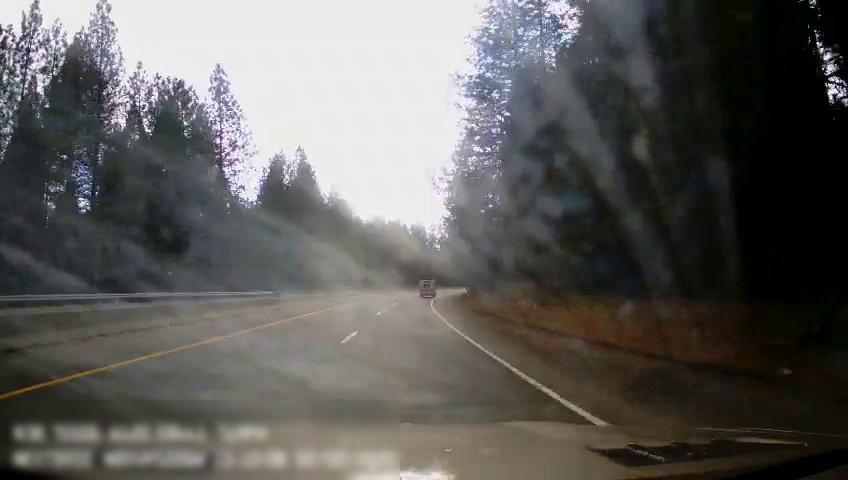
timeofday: Day
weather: Cloudy
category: Drivable Space
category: Drivable Space
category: Vehicles | Van
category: Lanes | Current Lane
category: Lanes | Alternate Lane
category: Lanes | Alternate Lane